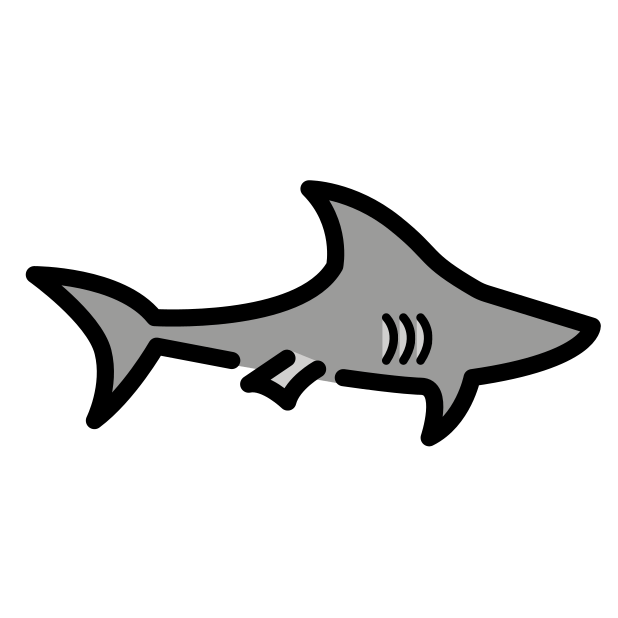
Emoji: 🦈
Name: shark
Unicode: 0x1f988